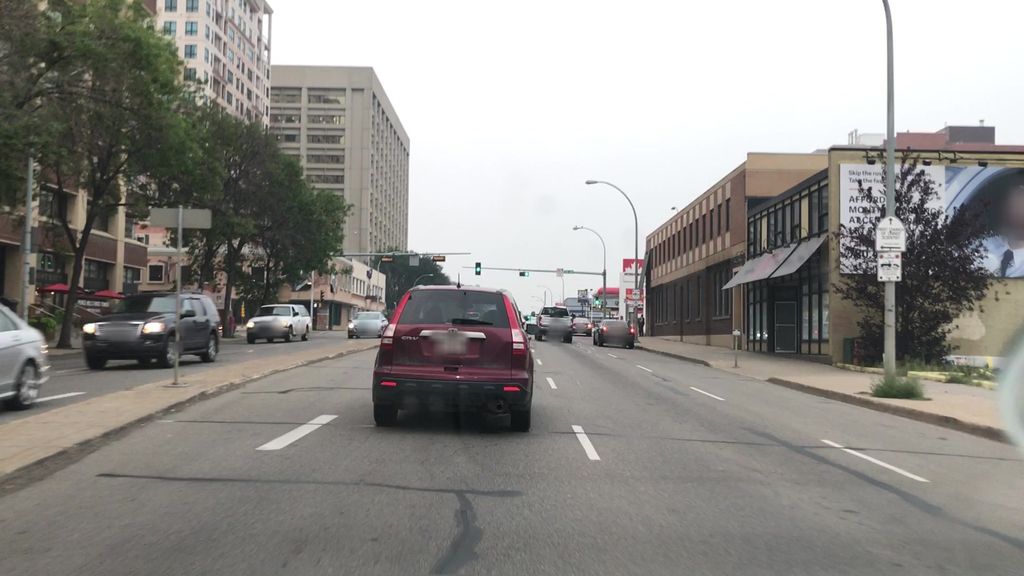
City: edmonton